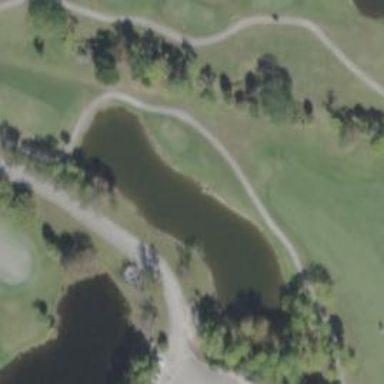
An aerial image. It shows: Water hazard on golf course.